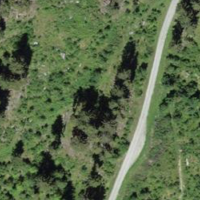
EUNIS habitat code: 43
Species observed at this site:
Campanula barbata